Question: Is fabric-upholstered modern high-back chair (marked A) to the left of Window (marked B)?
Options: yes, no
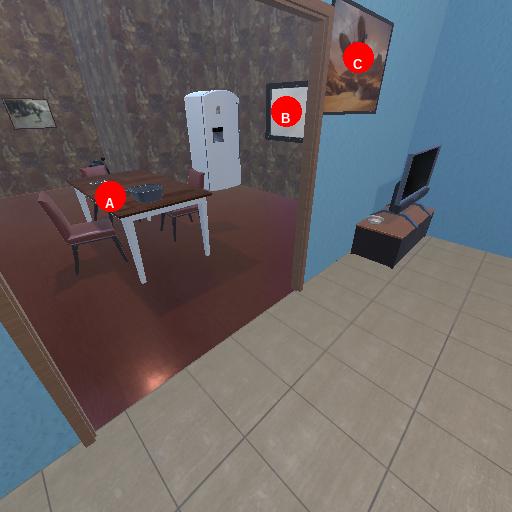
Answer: yes